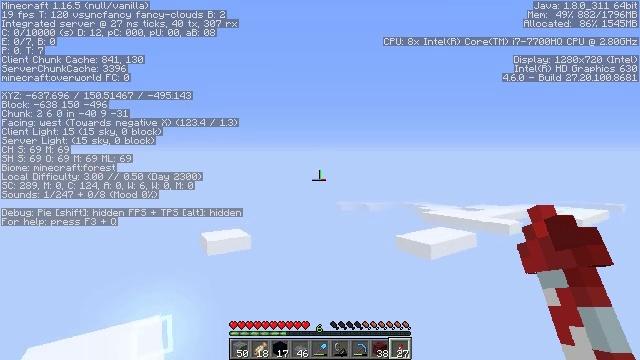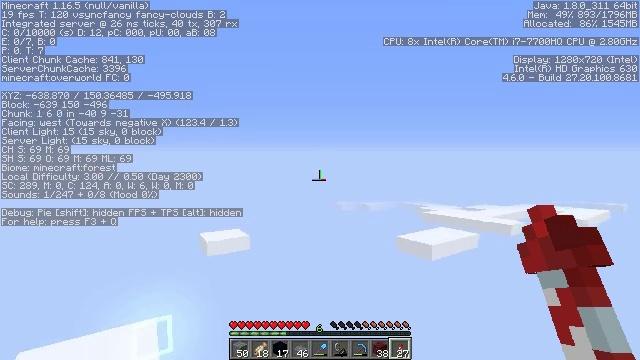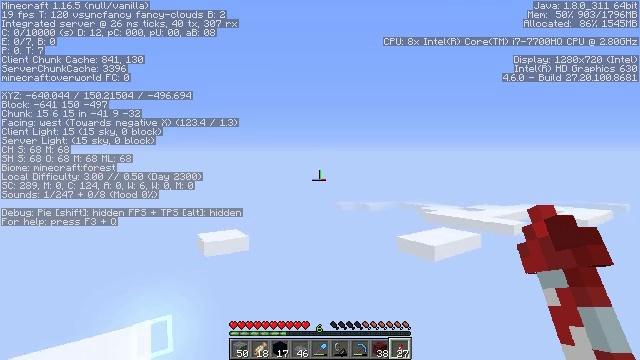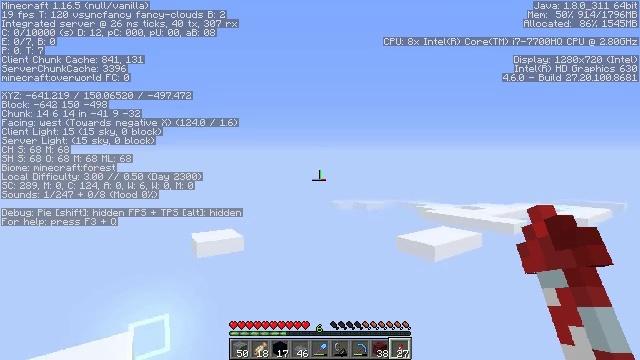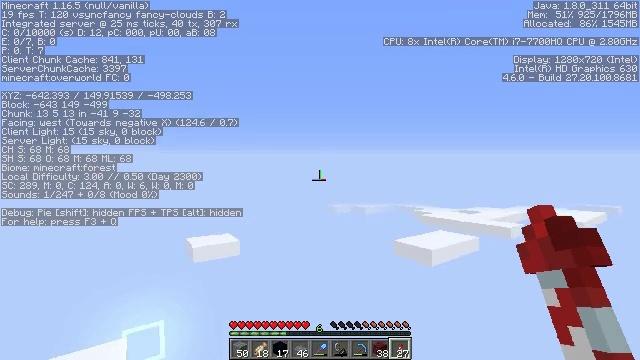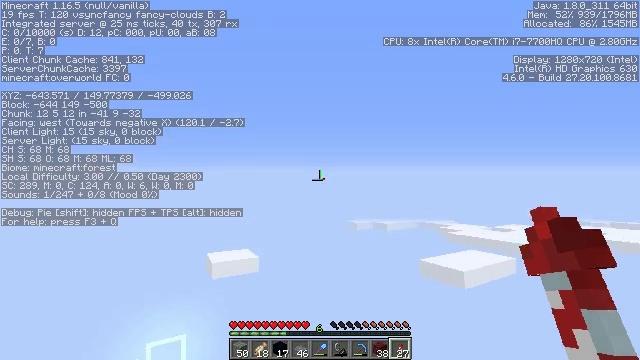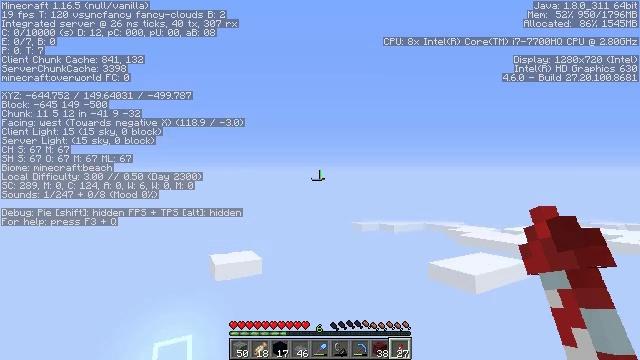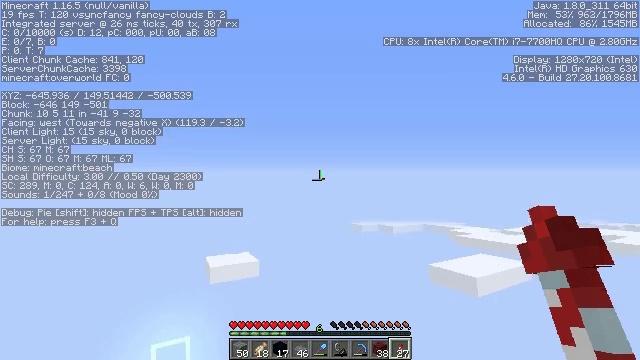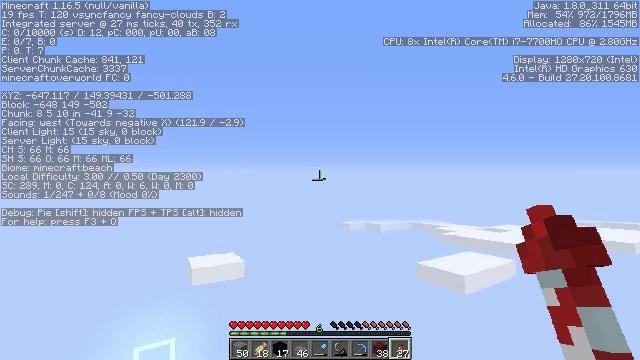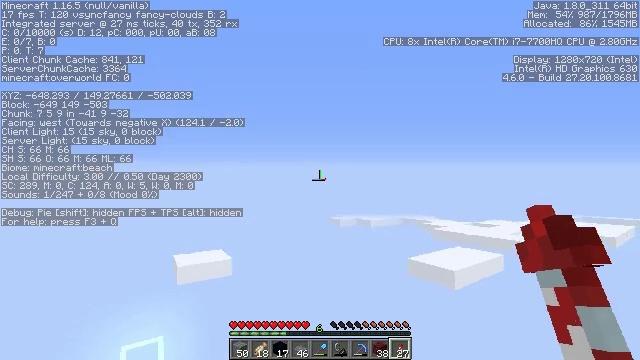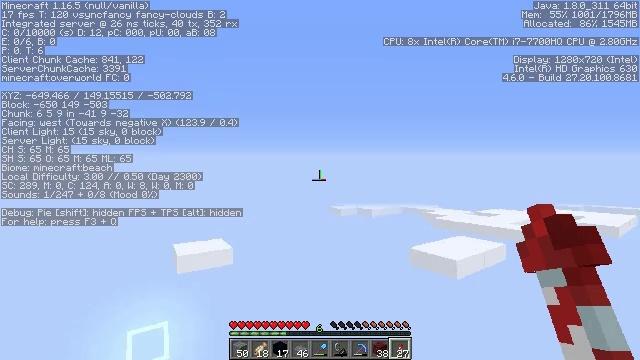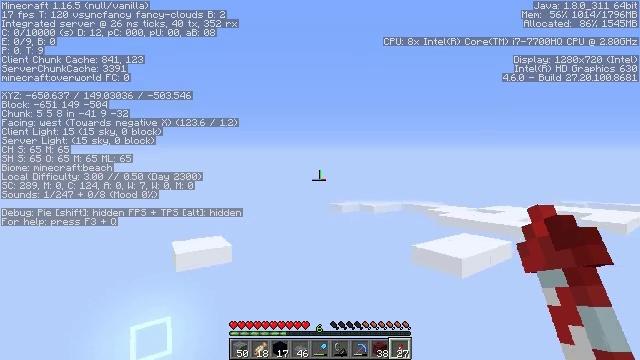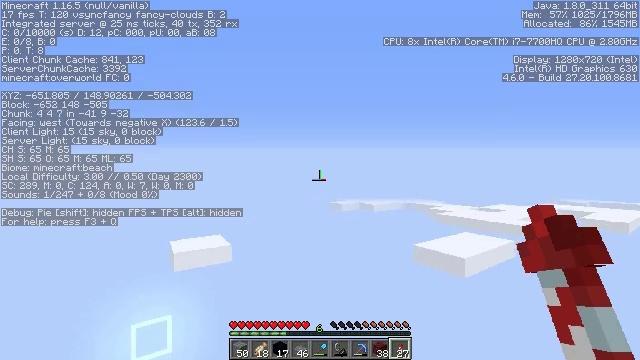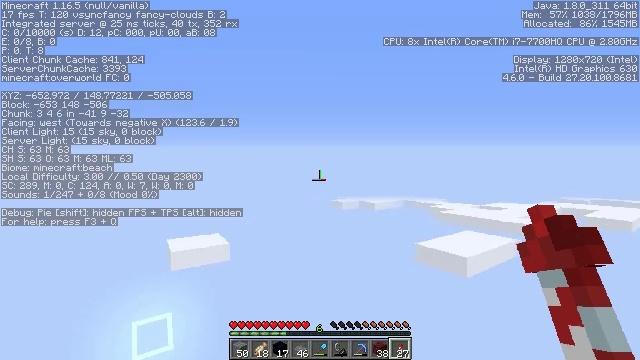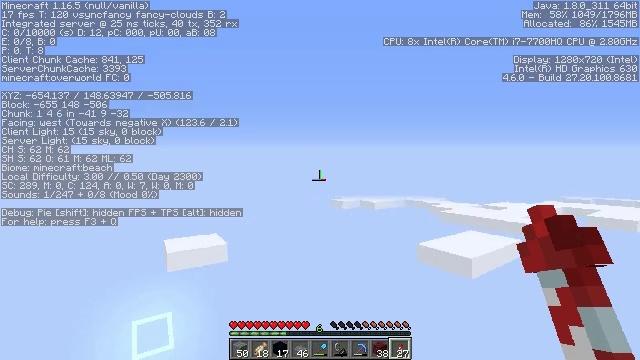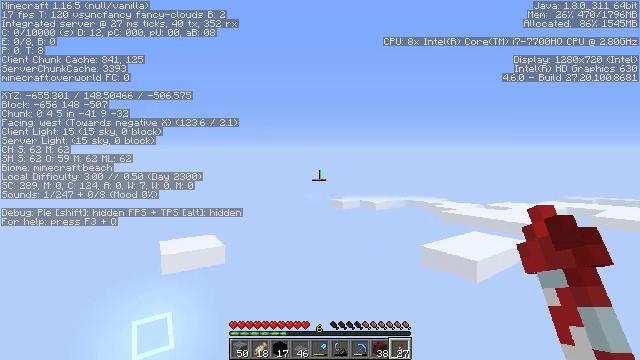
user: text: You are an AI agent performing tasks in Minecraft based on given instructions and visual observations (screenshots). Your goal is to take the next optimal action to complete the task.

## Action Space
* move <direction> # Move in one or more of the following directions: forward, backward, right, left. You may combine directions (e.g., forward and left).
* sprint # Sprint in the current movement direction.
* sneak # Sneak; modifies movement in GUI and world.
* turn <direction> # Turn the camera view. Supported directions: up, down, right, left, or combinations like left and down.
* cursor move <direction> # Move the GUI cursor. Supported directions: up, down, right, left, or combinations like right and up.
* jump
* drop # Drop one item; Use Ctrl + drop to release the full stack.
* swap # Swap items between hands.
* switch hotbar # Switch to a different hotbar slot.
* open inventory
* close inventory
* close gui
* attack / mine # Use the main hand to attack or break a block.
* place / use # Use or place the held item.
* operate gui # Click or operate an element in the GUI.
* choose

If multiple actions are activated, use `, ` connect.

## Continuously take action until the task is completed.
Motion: motion action
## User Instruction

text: Mine block black concrete powder.
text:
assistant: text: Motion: no_op
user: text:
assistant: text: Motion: no_op
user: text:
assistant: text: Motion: no_op
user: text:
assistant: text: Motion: no_op
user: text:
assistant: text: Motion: turn left and up
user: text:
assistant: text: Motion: turn left
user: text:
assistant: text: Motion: no_op
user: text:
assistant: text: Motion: turn right
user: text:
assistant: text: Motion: turn right
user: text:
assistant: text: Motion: turn down
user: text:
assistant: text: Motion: no_op
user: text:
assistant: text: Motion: no_op
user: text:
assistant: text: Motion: no_op
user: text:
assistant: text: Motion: no_op
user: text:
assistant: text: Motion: no_op
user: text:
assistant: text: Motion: no_op
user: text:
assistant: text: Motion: no_op
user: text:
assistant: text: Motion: no_op
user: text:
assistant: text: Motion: no_op
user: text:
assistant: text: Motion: no_op
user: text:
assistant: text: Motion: no_op
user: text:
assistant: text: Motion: no_op
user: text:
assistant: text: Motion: no_op
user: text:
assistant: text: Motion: no_op
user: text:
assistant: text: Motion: no_op
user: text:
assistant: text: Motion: no_op
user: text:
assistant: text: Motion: no_op
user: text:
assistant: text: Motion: no_op
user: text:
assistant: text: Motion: no_op
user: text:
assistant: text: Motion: no_op